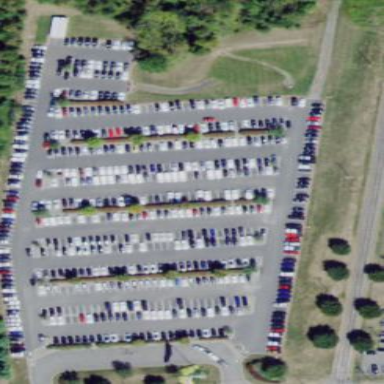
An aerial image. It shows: Car shop.